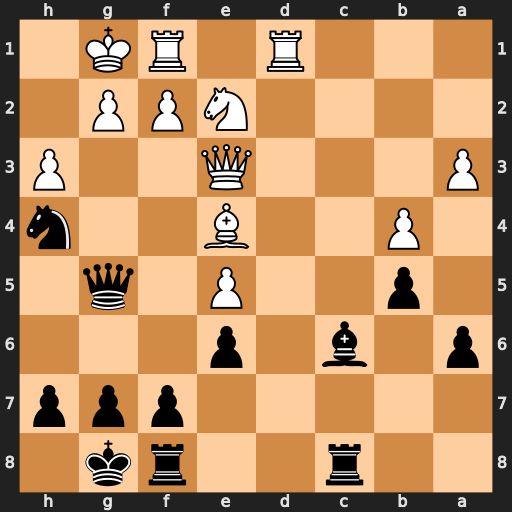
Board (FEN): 2r2rk1/5ppp/p1b1p3/1p2P1q1/1P2B2n/P3Q2P/4NPP1/3R1RK1
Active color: b
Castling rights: -
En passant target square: -
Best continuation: Qxe3 fxe3 Bxe4